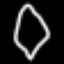
Label: diamond